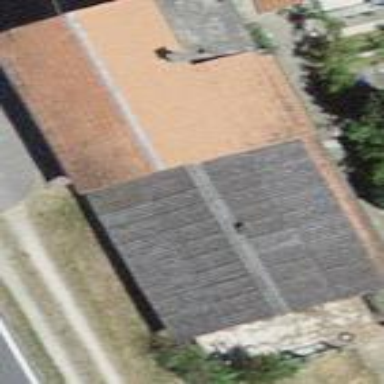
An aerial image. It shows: Rural barn.